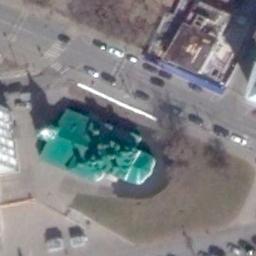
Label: church